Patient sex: M
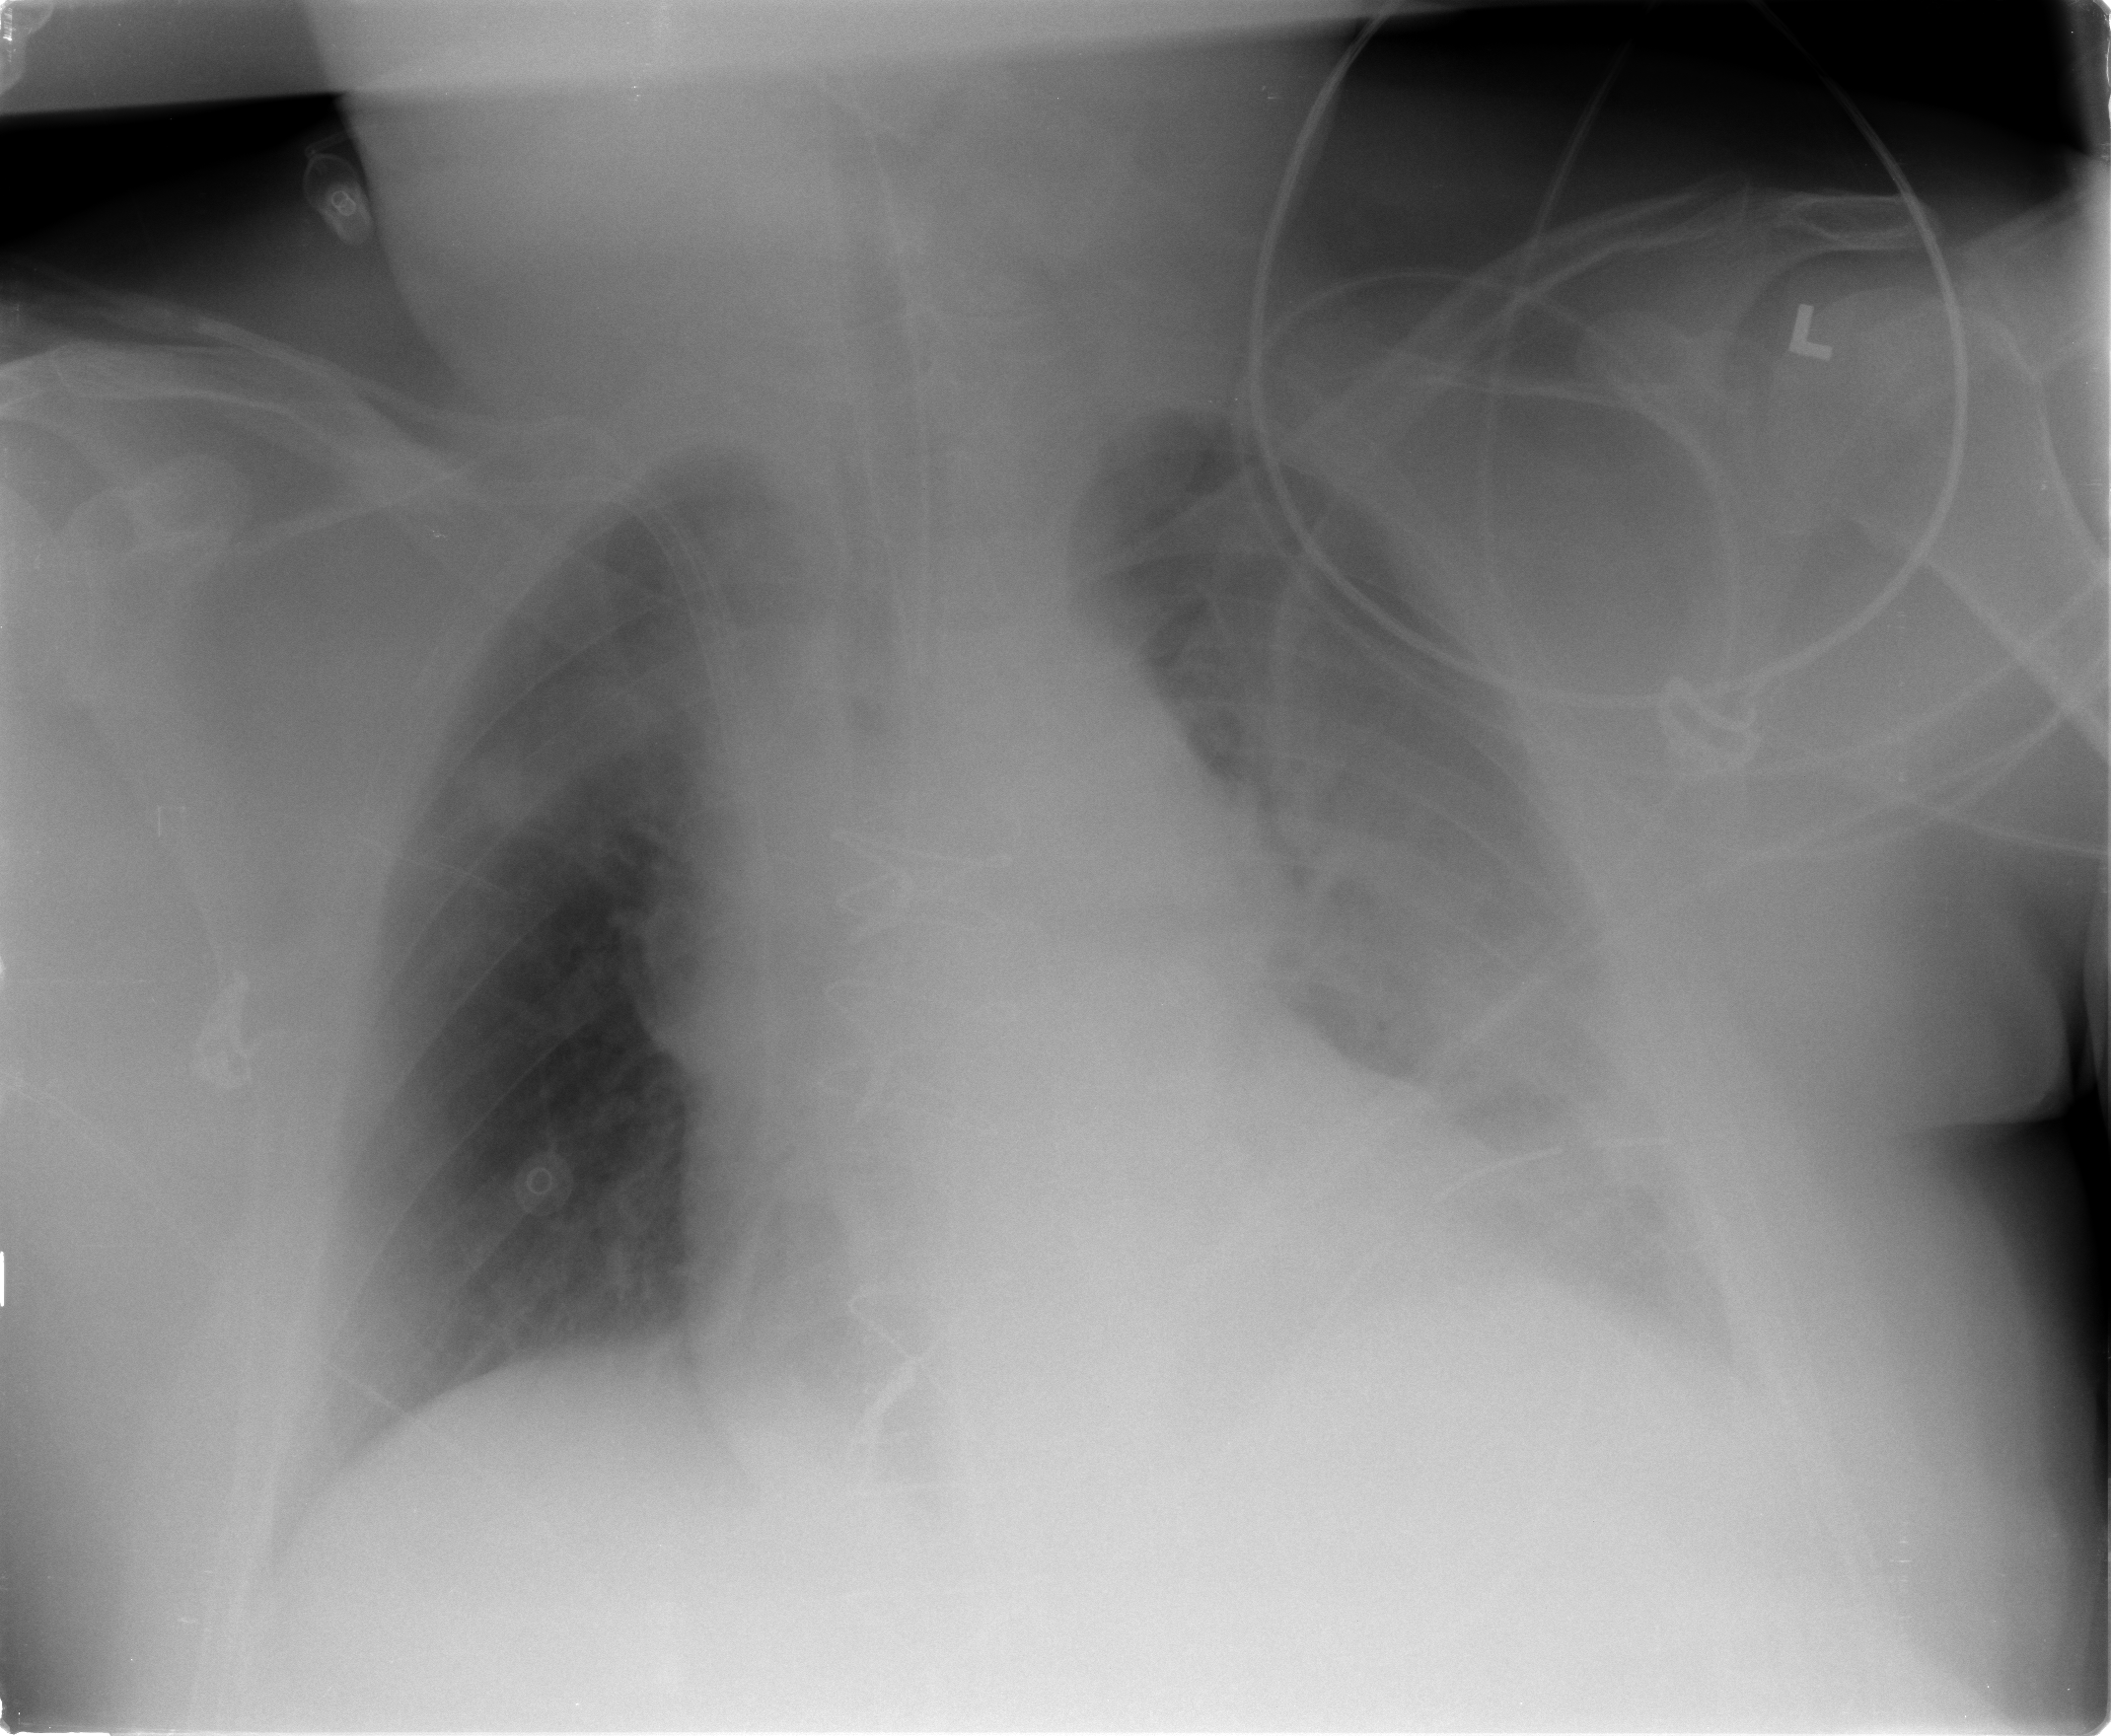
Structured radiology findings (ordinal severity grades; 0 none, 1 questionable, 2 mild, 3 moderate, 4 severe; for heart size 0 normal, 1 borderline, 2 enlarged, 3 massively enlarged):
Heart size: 2
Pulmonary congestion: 2
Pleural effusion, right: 0
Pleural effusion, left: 2
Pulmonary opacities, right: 2
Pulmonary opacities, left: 4
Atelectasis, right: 2
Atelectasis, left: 3